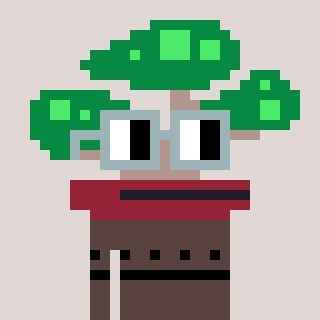
a pixel art character with square dark gray glasses, a bonsai-shaped head and a darkbrown-colored body on a warm background